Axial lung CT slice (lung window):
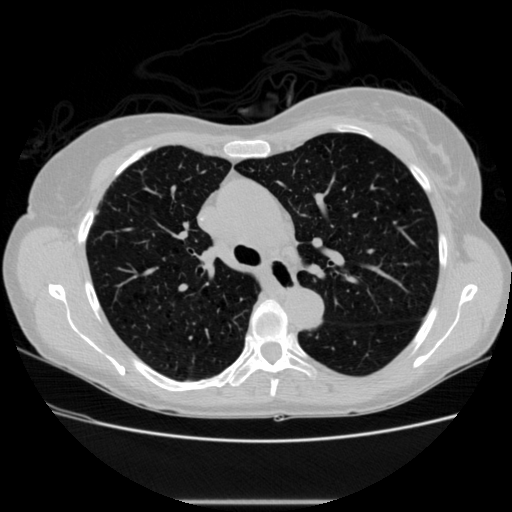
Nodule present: no